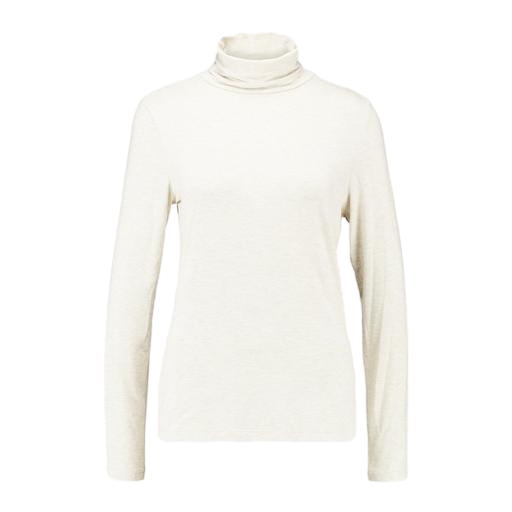
white polo-neck top, turtleneck tee, high-neck top, white background